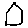
Label: house